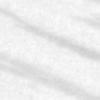
Label: change